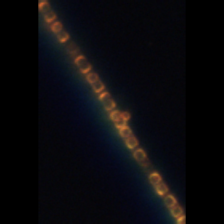
Taxon: Skeletonema
Group: Diatoms